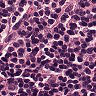
Metastatic tissue present: no